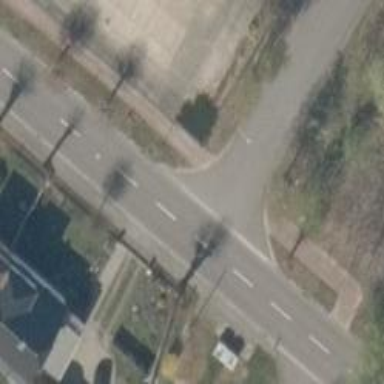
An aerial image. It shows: Asphalt road in residential area.